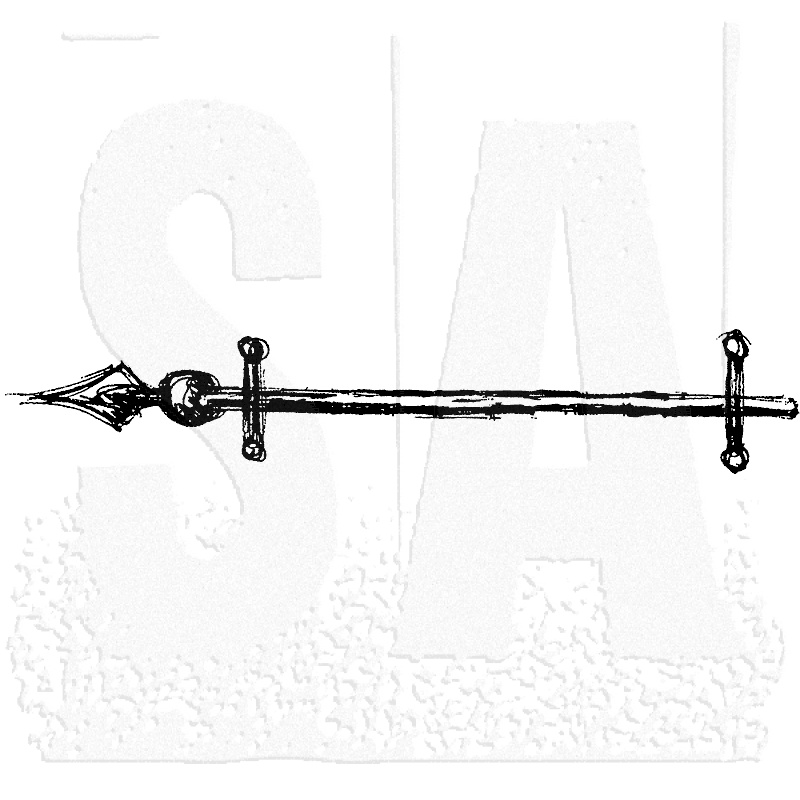
Label: pole